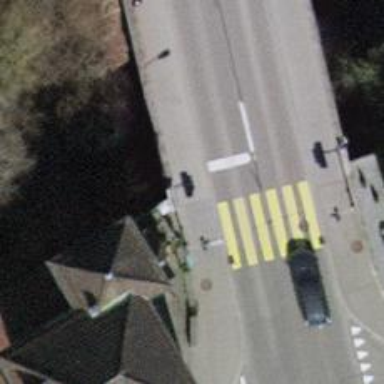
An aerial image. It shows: Asphalt footway that serves as sidewalk on bridge.